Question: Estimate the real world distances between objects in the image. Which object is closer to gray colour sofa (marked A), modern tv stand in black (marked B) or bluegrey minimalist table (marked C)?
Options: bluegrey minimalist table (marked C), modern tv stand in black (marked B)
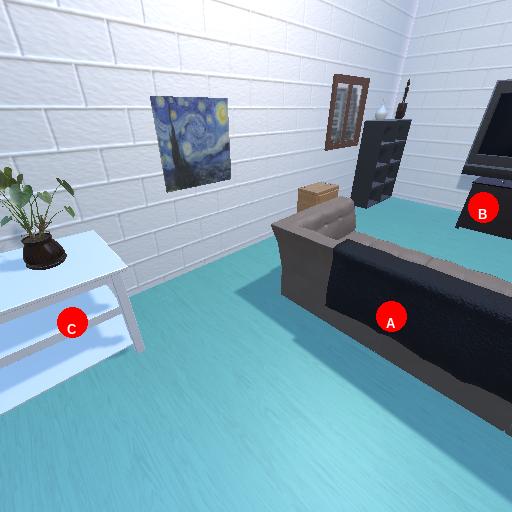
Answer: bluegrey minimalist table (marked C)